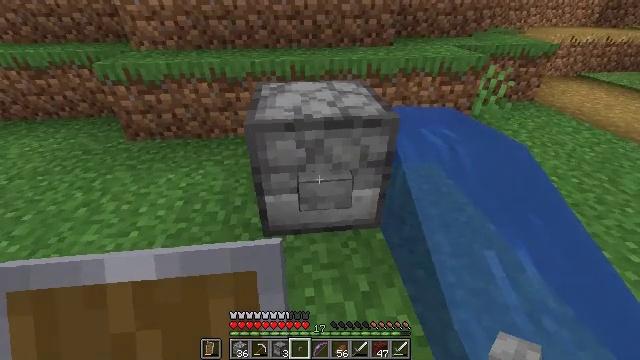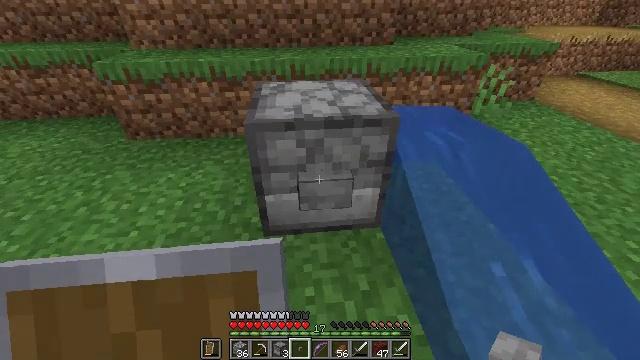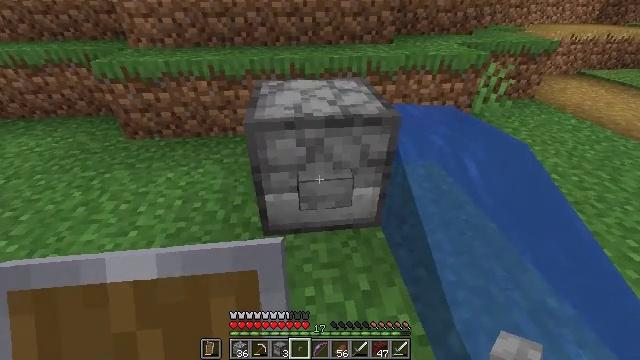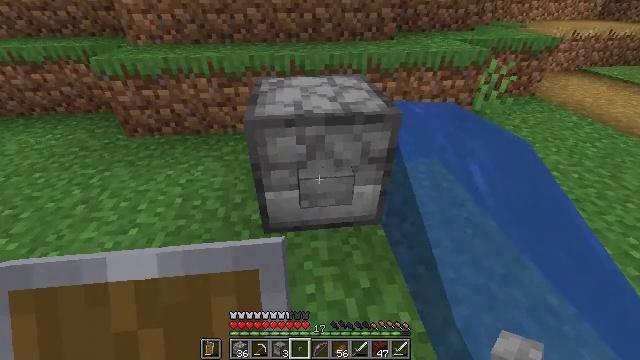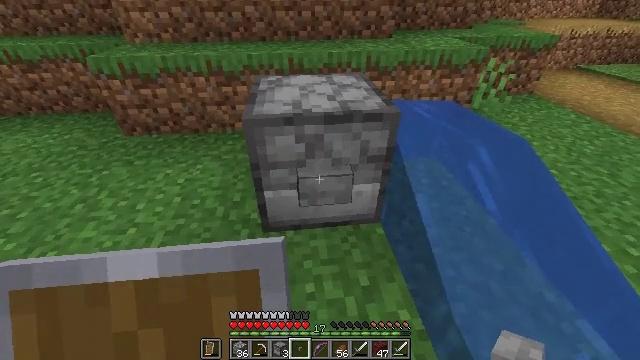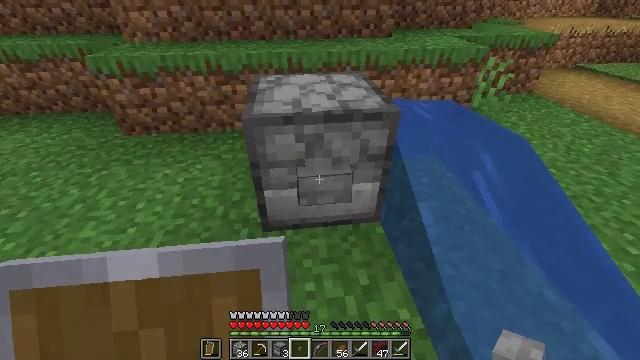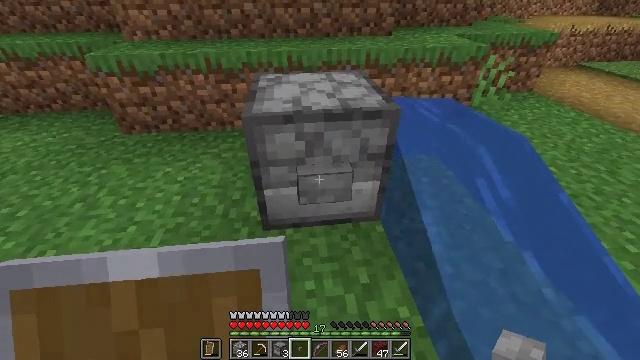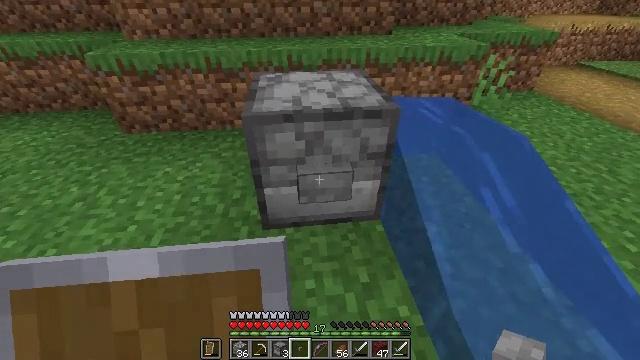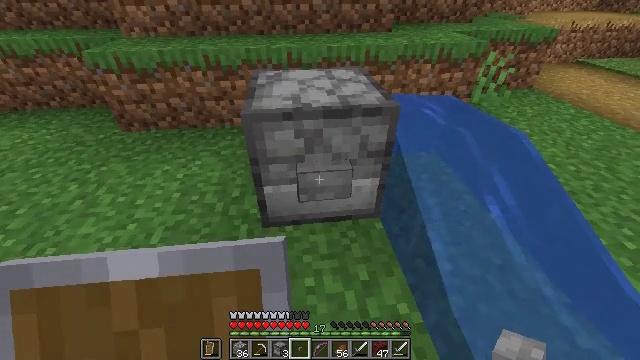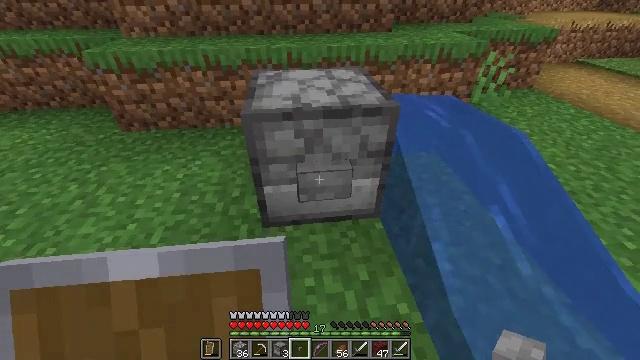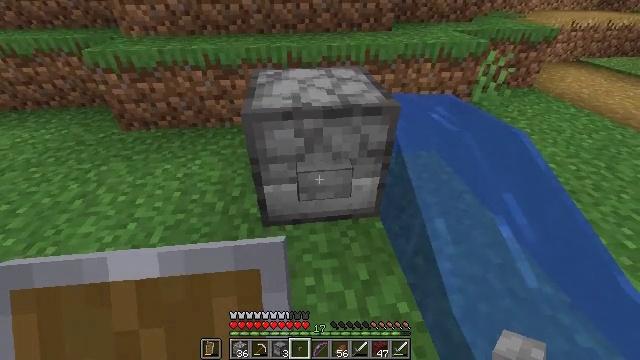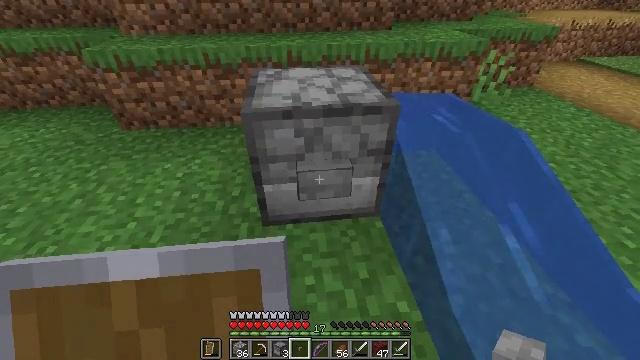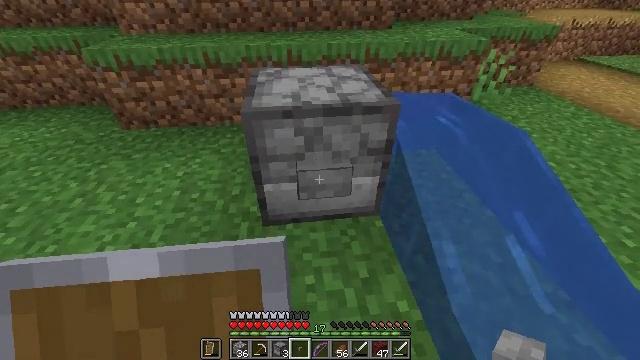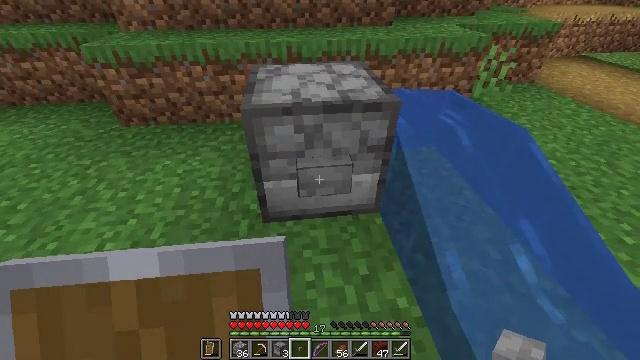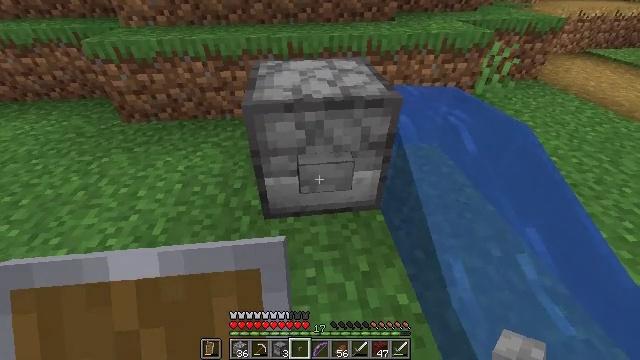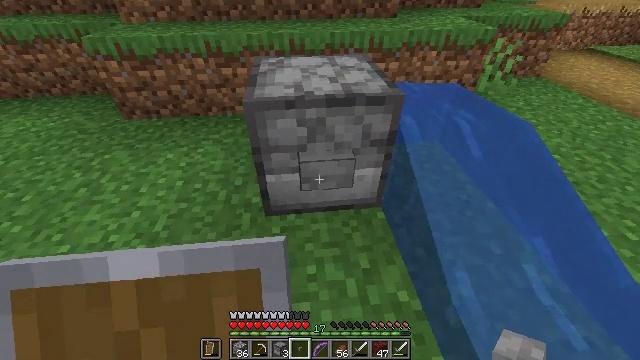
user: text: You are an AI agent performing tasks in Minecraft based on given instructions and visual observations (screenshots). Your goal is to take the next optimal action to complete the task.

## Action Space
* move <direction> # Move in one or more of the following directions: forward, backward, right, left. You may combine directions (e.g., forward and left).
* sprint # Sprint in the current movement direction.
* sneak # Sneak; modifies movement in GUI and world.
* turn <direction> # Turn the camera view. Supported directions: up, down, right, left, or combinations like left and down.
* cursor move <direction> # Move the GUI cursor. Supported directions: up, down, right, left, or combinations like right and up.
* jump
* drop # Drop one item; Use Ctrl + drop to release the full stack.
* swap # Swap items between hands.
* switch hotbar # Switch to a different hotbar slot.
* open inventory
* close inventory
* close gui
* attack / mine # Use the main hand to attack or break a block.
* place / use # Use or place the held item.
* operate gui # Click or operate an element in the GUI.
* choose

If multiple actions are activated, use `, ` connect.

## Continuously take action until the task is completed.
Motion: motion action
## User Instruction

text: Mine the stone button for reuse.
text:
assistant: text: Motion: no_op
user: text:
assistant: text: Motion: no_op
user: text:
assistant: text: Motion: no_op
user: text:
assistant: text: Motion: no_op
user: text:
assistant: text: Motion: no_op
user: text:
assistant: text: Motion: no_op
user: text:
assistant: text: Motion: no_op
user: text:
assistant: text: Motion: no_op
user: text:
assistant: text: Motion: no_op
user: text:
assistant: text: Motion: no_op
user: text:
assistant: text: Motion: no_op
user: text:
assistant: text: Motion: no_op
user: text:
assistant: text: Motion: no_op
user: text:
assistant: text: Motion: no_op
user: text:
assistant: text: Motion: no_op
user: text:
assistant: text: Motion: no_op
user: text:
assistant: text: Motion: no_op
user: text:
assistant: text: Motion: no_op
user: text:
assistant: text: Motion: no_op
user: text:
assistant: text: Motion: no_op
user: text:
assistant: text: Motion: no_op
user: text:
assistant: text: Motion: no_op
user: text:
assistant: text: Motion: no_op
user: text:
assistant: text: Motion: no_op
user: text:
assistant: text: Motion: use / place
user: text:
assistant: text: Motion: use / place
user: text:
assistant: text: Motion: use / place
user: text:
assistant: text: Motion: no_op
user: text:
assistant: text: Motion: no_op
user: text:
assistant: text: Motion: no_op